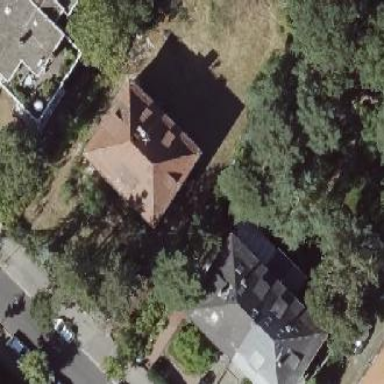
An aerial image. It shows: Hipped roof semi-detached house.